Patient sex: F
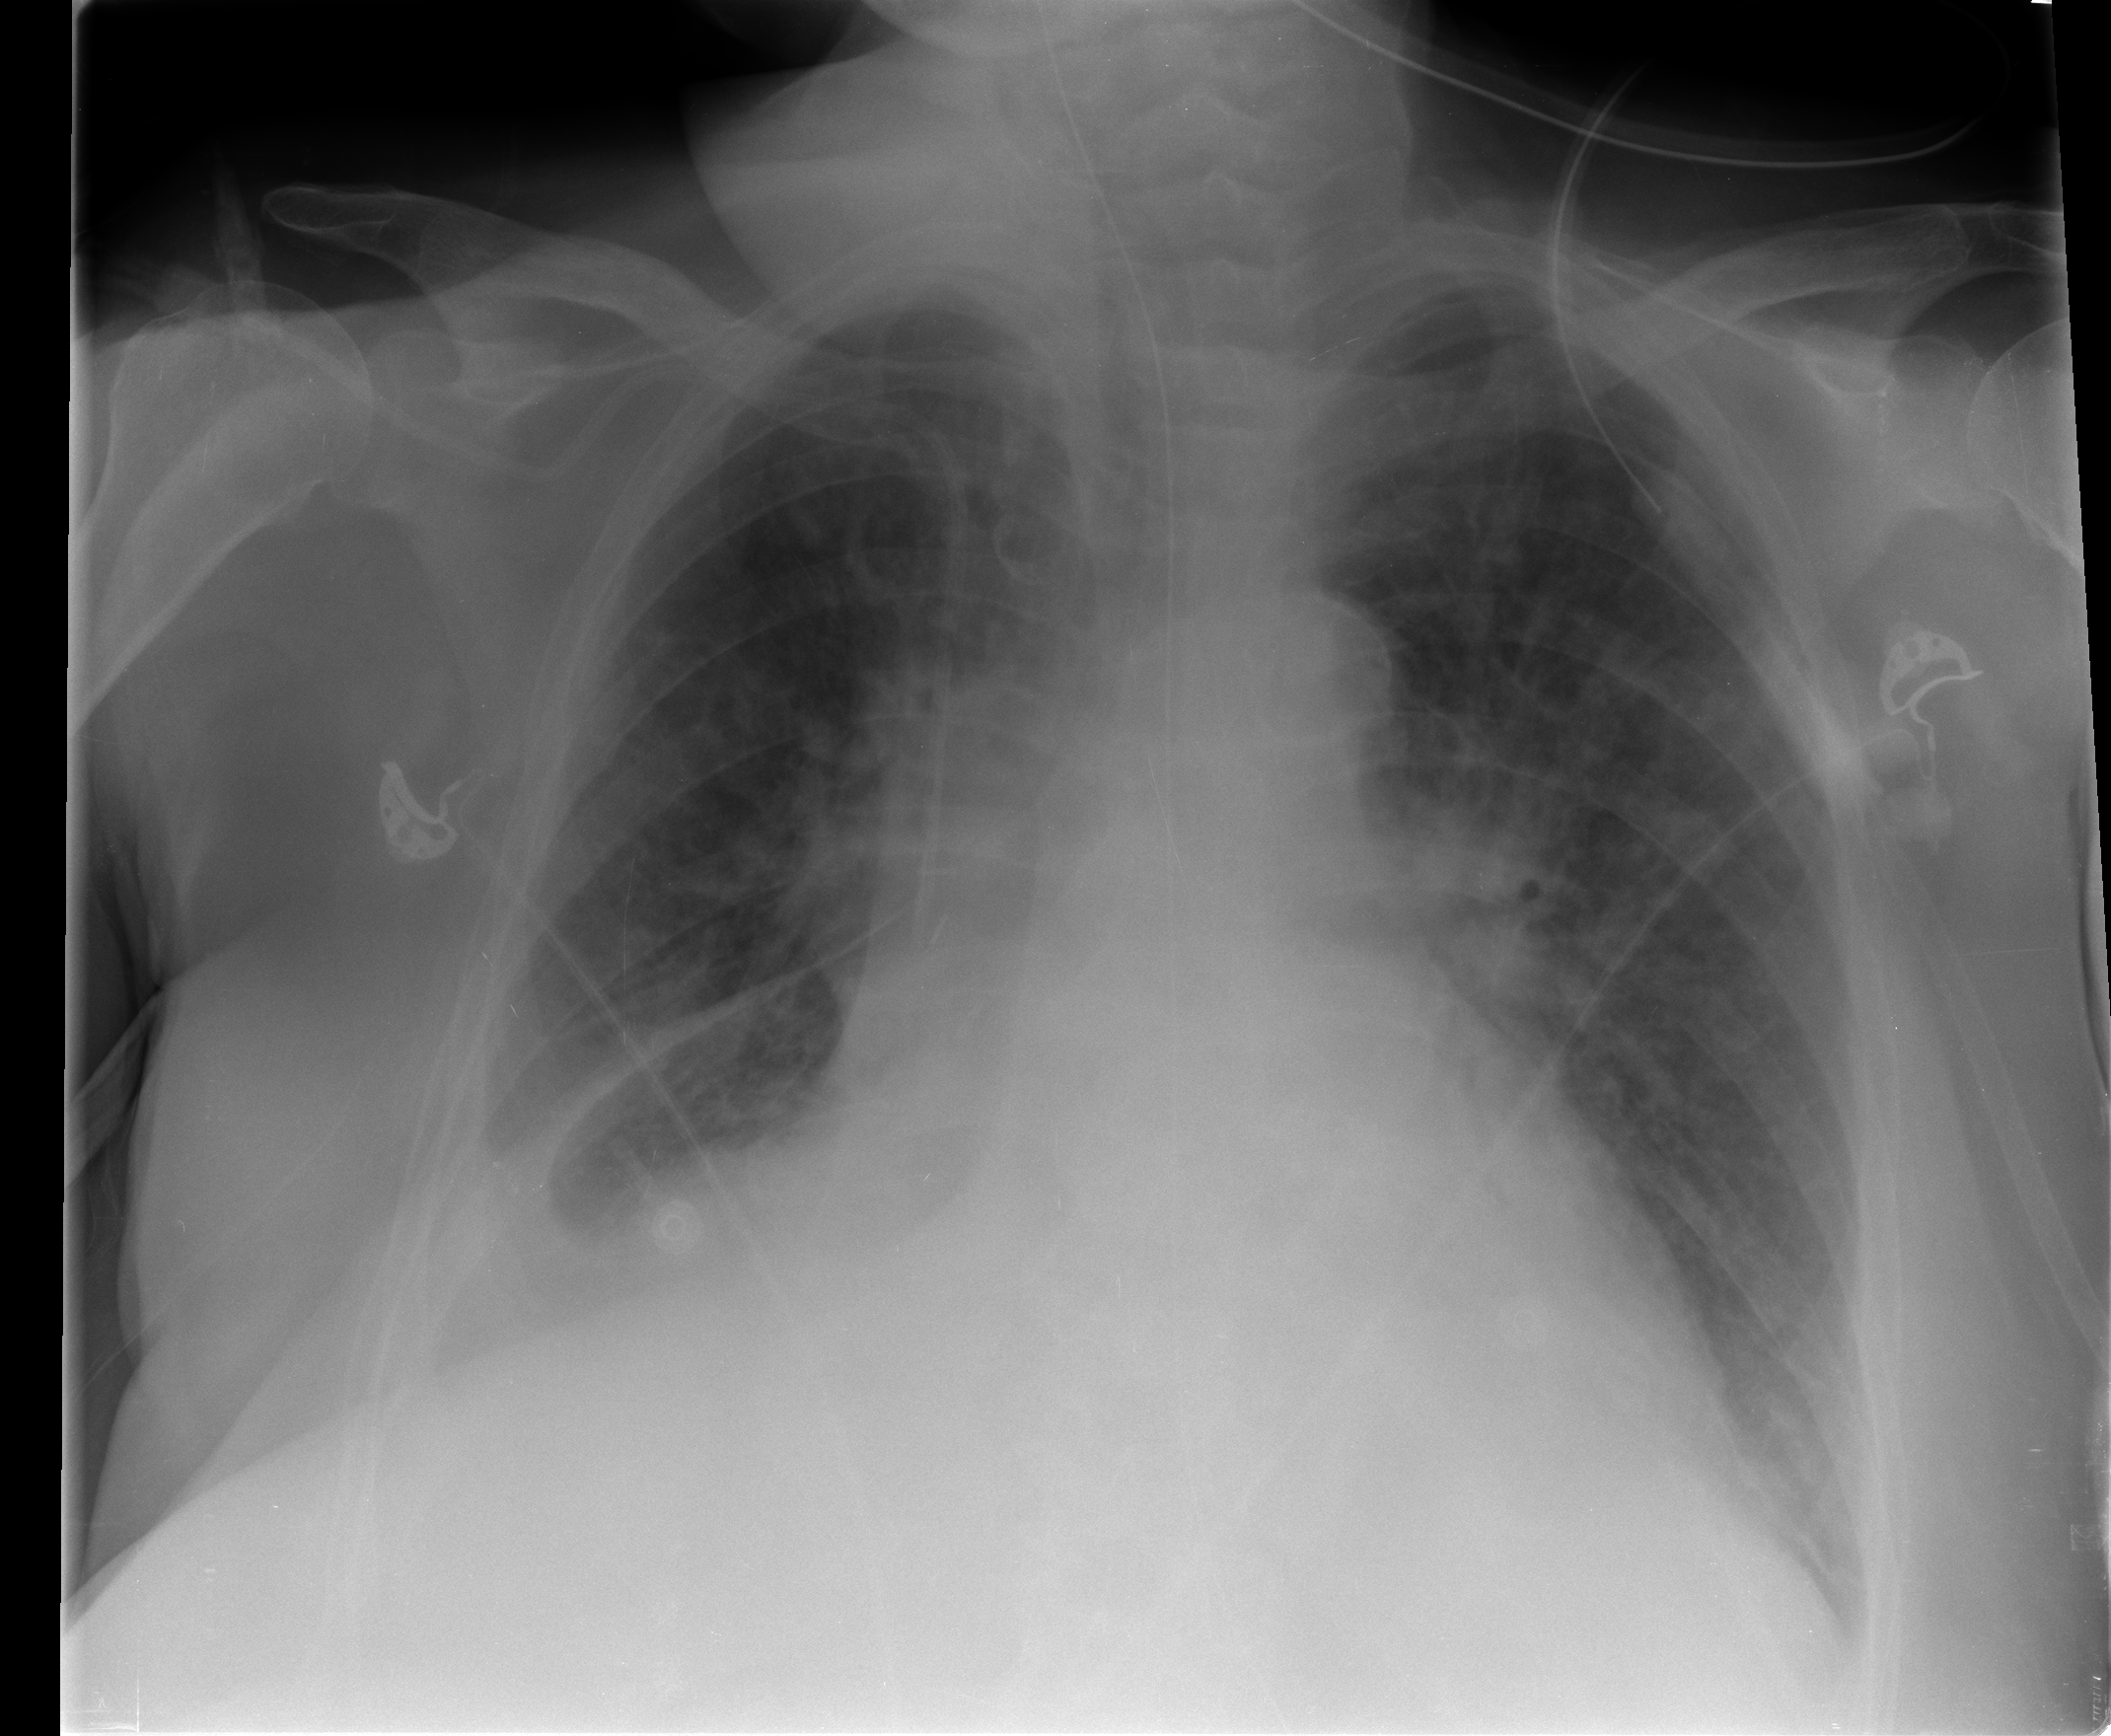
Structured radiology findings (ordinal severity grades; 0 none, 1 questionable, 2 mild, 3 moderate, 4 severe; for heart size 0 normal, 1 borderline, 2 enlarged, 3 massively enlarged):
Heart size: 2
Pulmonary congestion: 2
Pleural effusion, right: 3
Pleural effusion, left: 1
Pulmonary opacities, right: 0
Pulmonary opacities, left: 0
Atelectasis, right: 2
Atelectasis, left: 2